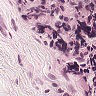
Metastatic tissue present: no